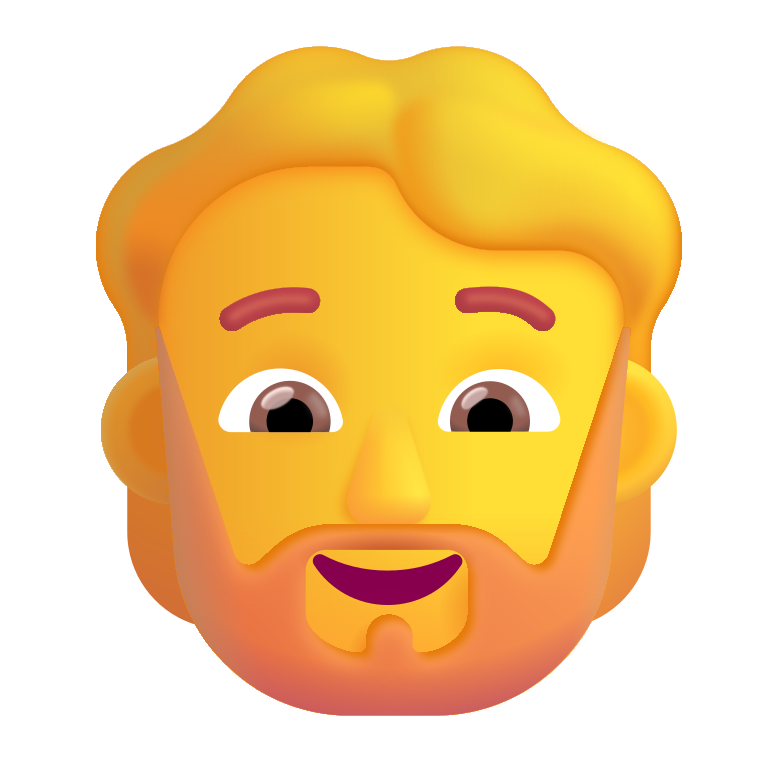
person beard color default